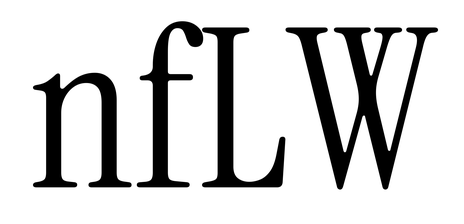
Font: InstrumentSerif-Regular